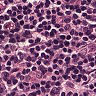
Metastatic tissue present: no